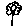
Label: flower